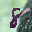
Label: 8